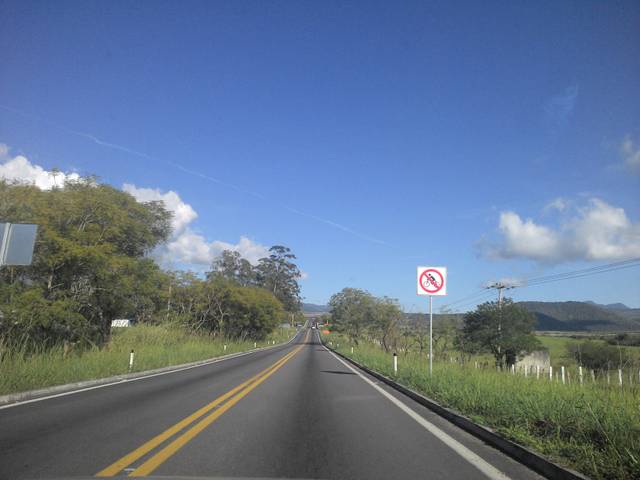
Region: Mexico
Coordinates: 21.23, -104.885